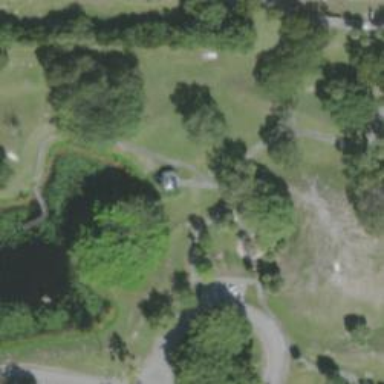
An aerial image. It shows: Disc golf hole.